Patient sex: M
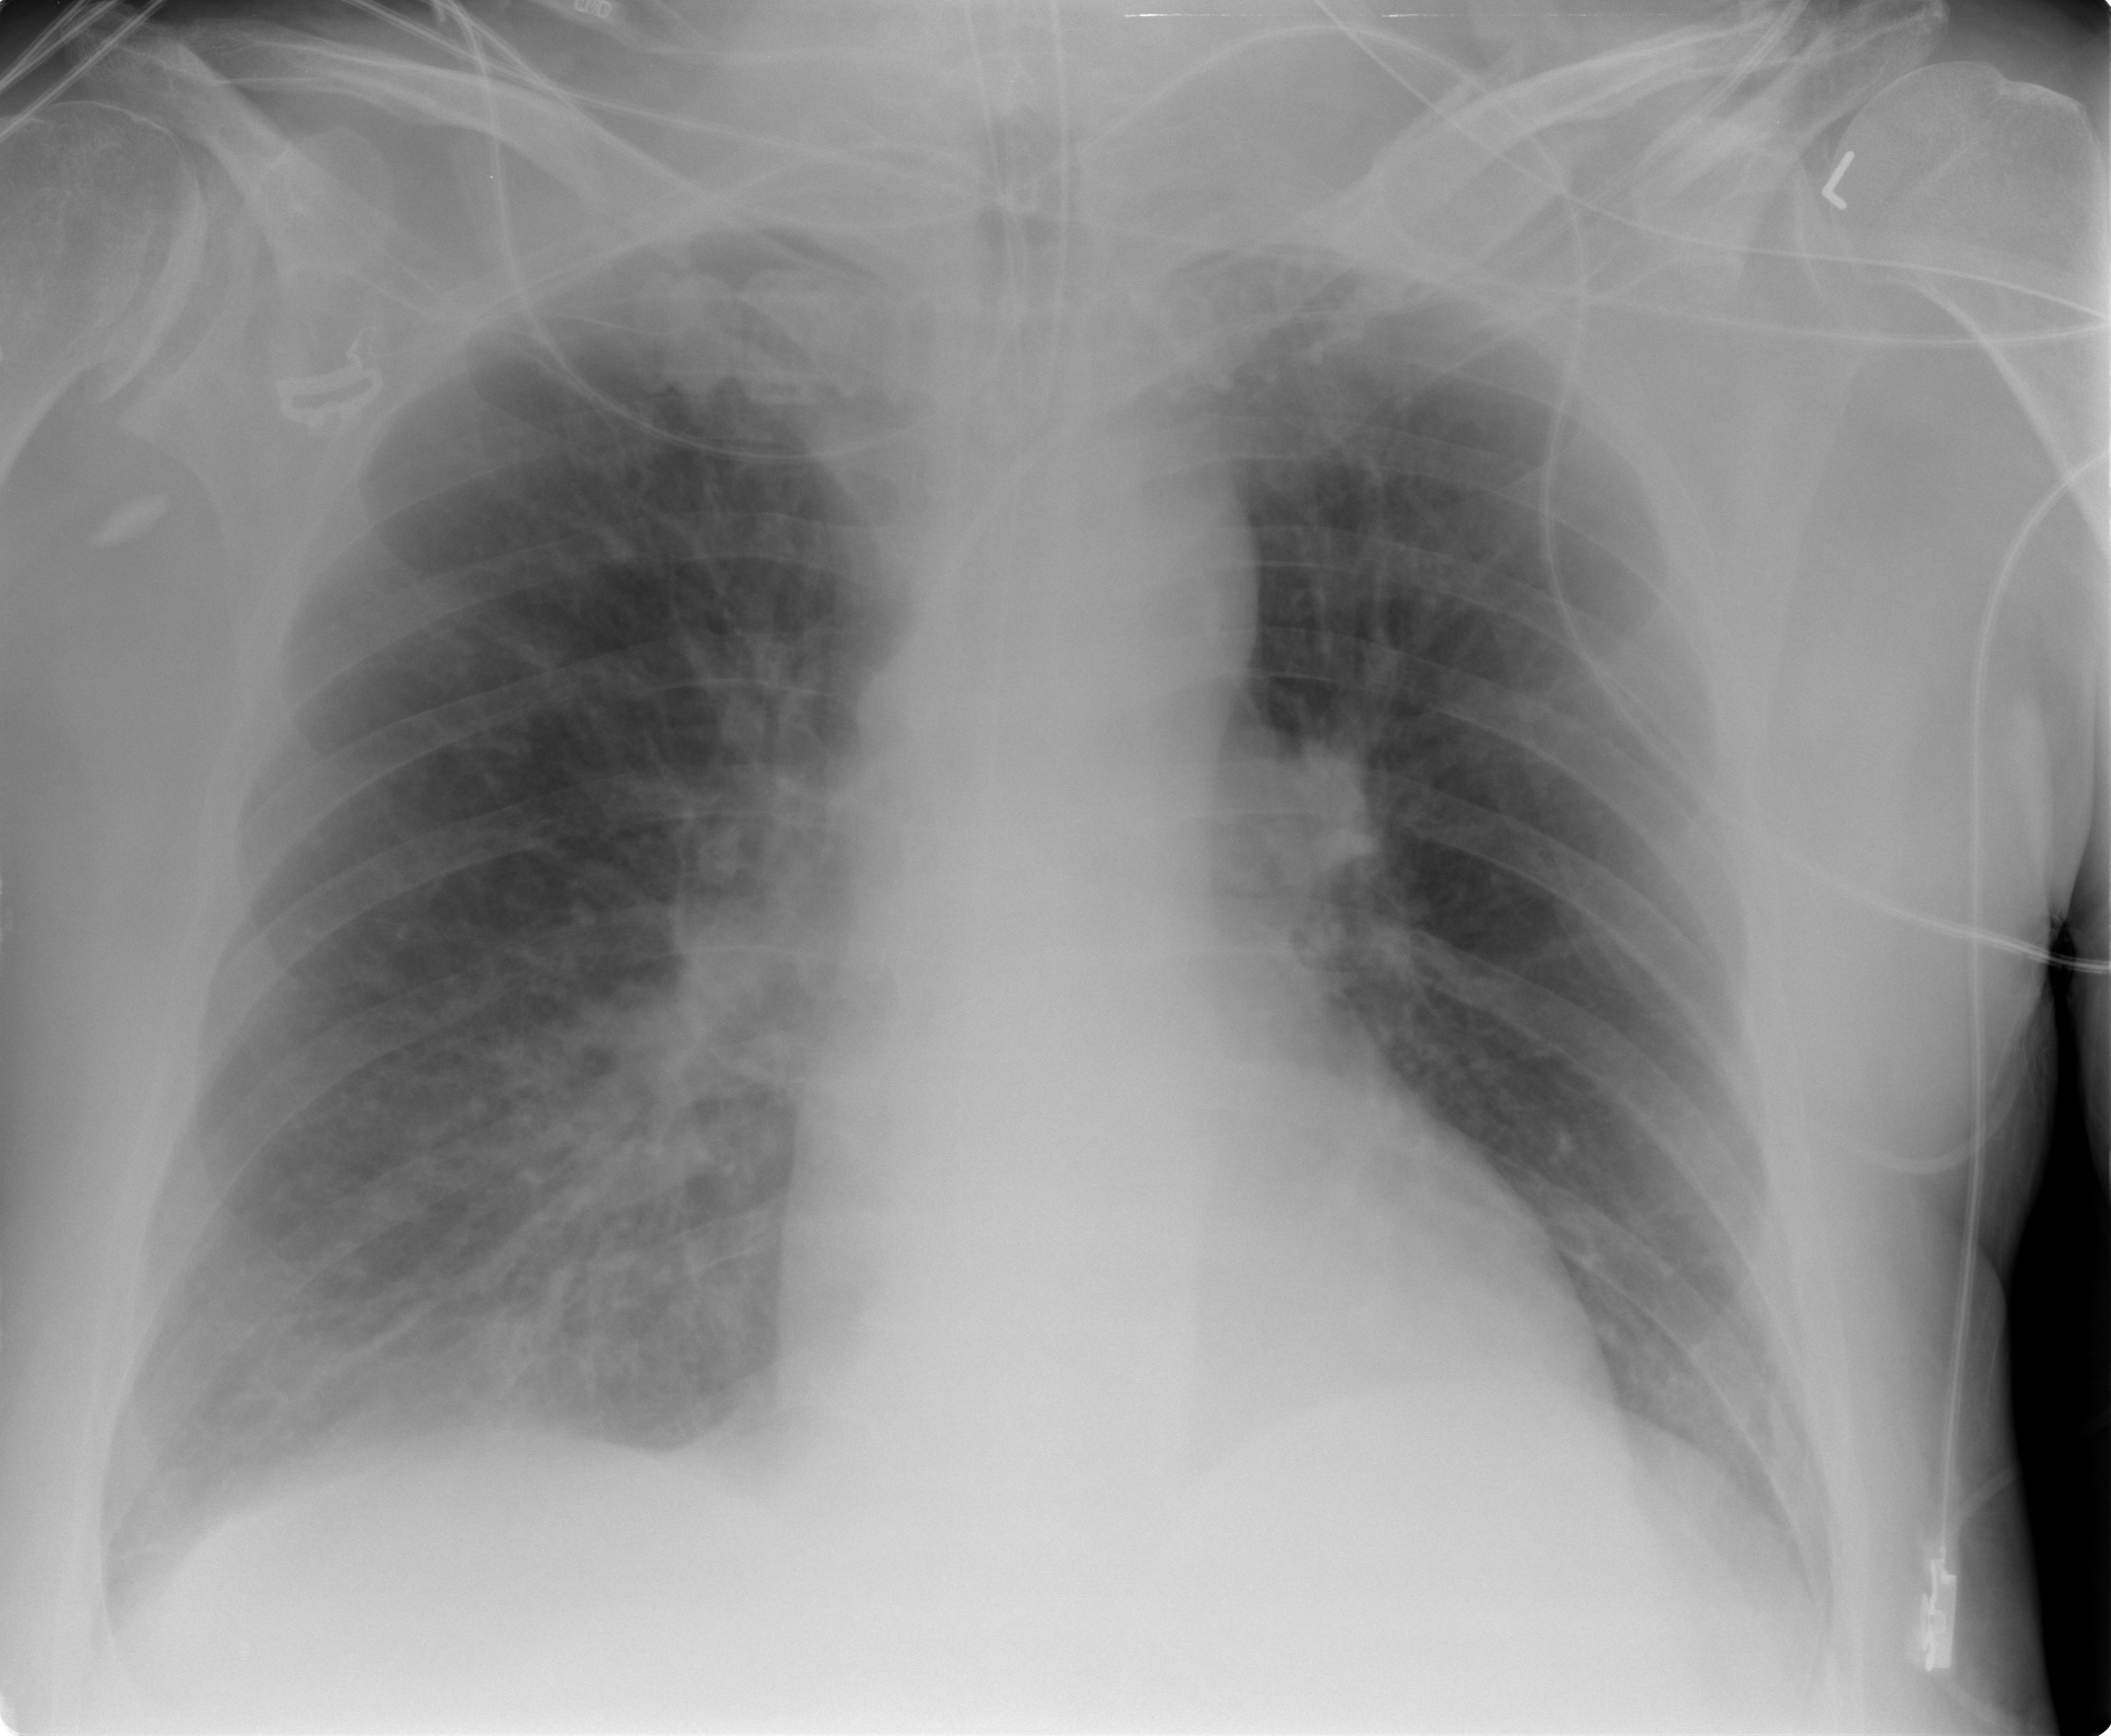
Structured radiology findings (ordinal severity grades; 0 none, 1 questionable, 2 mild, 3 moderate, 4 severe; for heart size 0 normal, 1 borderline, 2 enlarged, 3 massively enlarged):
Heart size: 0
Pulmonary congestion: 2
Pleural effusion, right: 0
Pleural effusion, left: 0
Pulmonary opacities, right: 2
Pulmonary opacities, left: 0
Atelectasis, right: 2
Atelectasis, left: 0